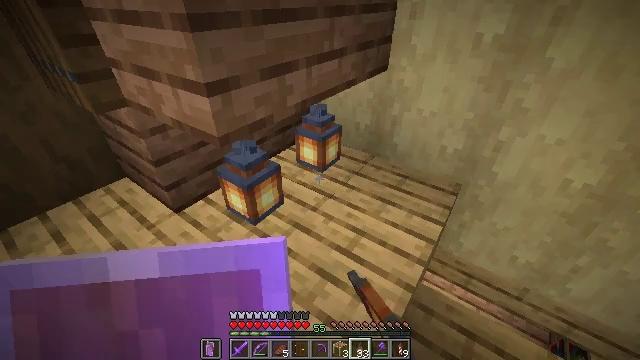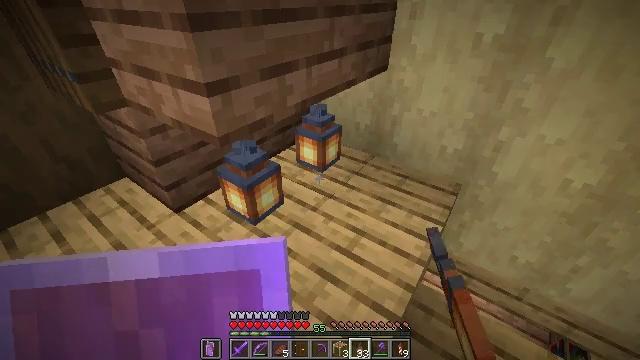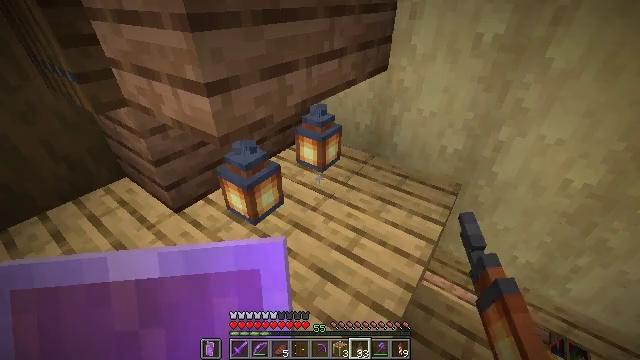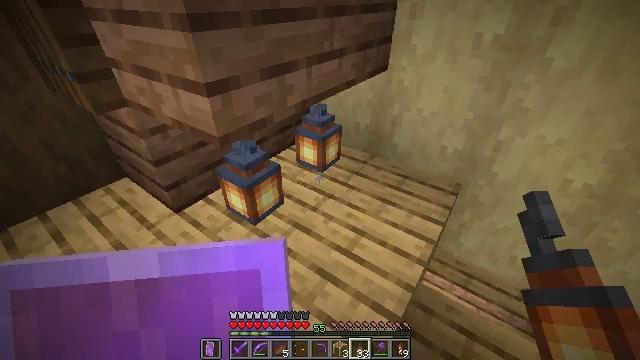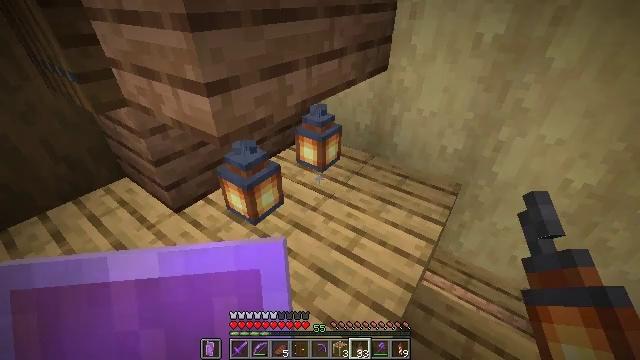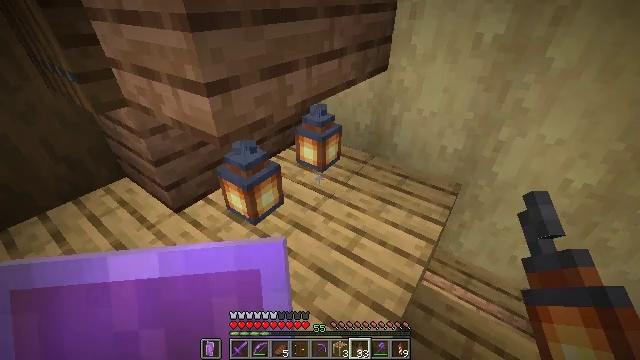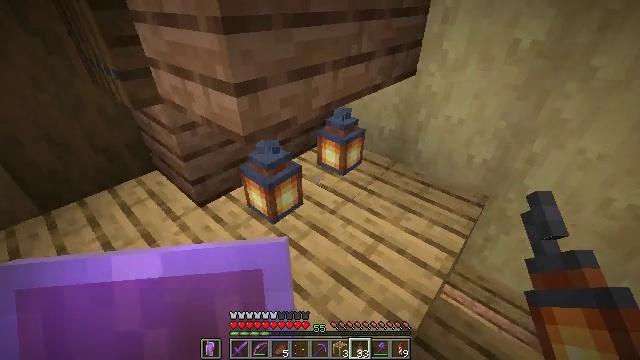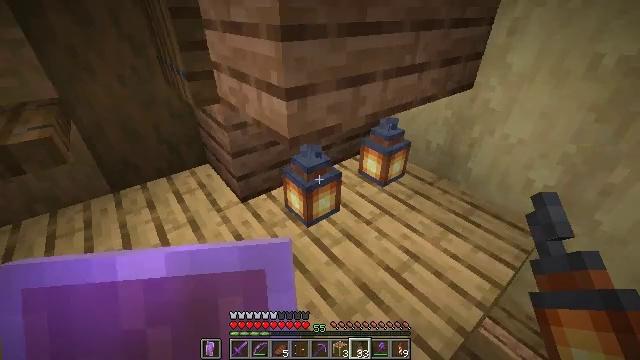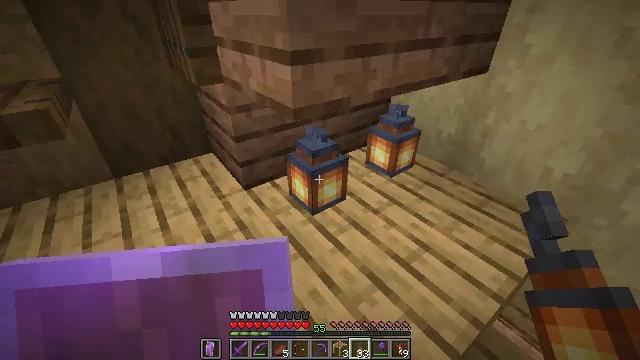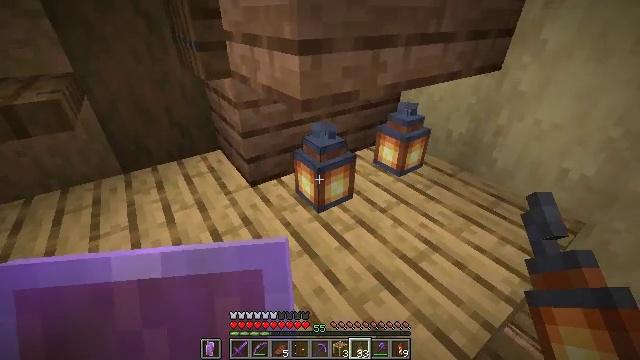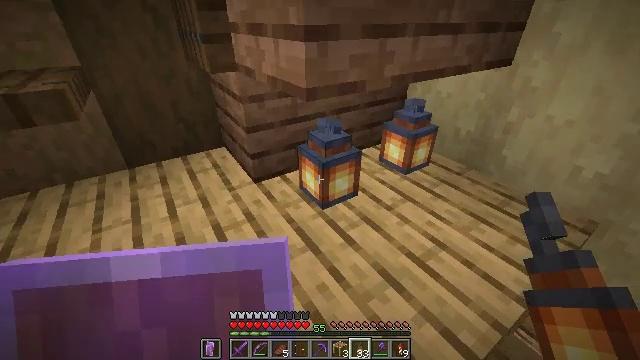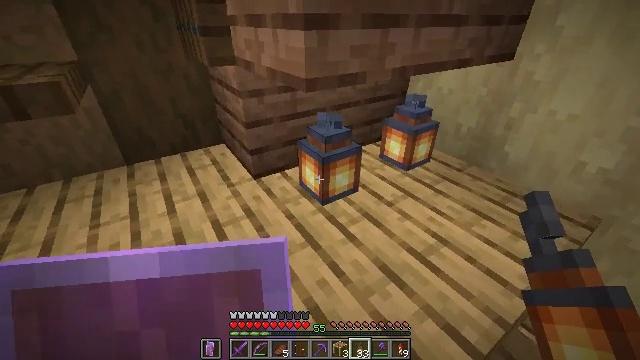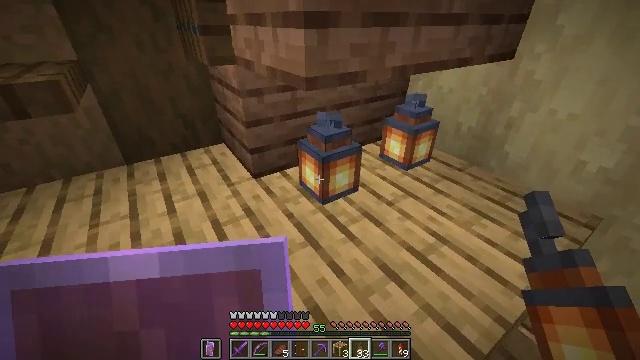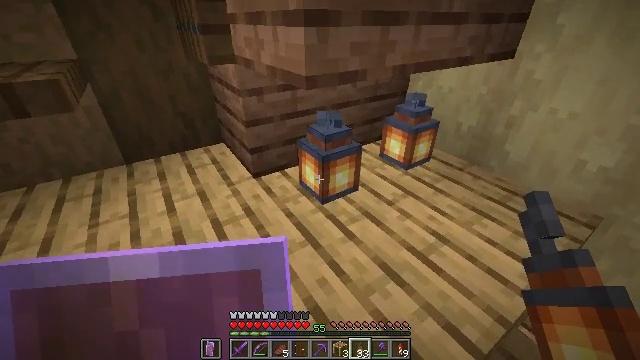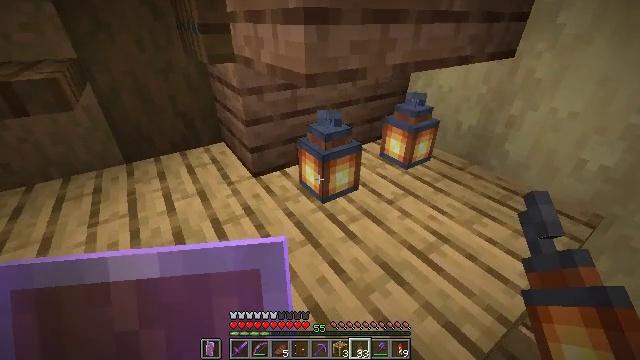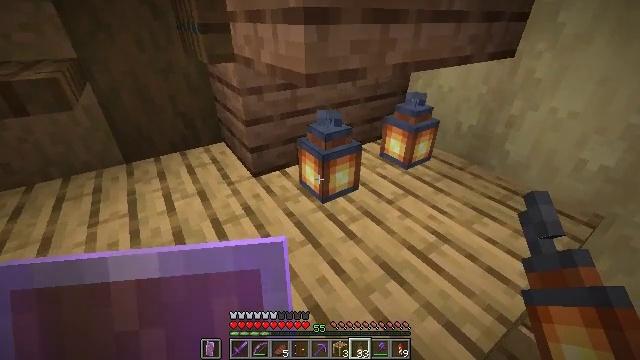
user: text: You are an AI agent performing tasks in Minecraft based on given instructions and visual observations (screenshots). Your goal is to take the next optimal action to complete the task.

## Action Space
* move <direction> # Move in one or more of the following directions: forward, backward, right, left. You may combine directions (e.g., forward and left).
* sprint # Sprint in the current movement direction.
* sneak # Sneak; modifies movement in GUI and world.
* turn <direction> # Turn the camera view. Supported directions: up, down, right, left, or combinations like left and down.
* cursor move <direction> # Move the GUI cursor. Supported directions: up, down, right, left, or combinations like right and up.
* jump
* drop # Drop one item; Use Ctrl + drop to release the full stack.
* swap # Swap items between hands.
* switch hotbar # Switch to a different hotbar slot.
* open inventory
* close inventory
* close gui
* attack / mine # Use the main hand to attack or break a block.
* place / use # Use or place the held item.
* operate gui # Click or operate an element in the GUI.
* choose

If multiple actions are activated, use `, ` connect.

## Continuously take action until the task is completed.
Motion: motion action
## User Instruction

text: Break the lantern to collect it.
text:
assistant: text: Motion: no_op
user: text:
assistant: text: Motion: no_op
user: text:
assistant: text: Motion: no_op
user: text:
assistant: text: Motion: no_op
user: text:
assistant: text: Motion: no_op
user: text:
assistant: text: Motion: turn left
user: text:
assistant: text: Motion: sneak, turn left and up
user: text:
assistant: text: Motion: sneak, turn left
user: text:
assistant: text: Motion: sneak, turn left
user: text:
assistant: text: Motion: sneak, turn left
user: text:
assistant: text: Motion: sneak
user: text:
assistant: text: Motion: sneak
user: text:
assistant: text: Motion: sneak
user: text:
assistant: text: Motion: sneak
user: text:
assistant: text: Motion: sneak
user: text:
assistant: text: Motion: sneak
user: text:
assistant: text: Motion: sneak
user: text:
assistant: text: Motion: sneak, turn left
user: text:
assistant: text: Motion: sneak
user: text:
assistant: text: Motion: sneak
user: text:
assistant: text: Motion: sneak
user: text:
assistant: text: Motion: move forward, sneak
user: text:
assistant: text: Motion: move forward, sneak
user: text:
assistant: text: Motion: move forward, sneak
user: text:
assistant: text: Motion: move forward, sneak
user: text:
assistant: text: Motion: move forward, sneak
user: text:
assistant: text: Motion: move forward, sneak
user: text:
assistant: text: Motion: move forward, sneak
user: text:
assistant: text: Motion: sneak
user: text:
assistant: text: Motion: sneak